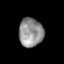
Tissue: prostate
Cell type: T cells
Senescence score: 0.9243
Nuclear area (px): 688
Mean DAPI intensity: 144.676